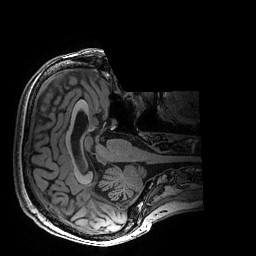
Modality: T1w
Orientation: axial
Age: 71
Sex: female
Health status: healthy
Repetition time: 2.53 s
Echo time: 0.0034 s